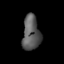
Tissue: lung
Cell type: T cells
Senescence score: 0.2368
Nuclear area (px): 587
Mean DAPI intensity: 91.733